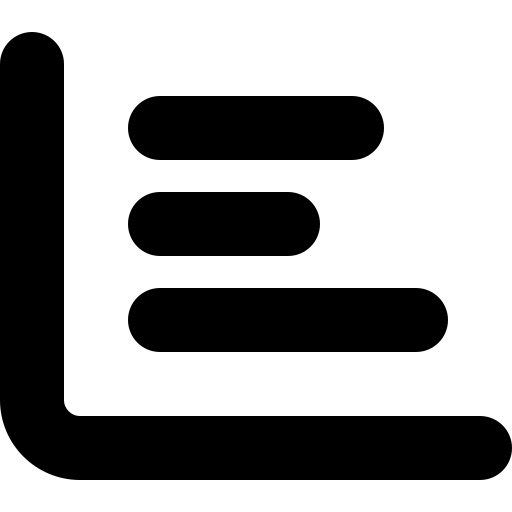
Tags: icon, FontAwesome, fa-icon, solid, chart, bar